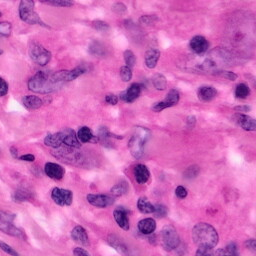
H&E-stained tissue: Pancreatic